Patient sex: M
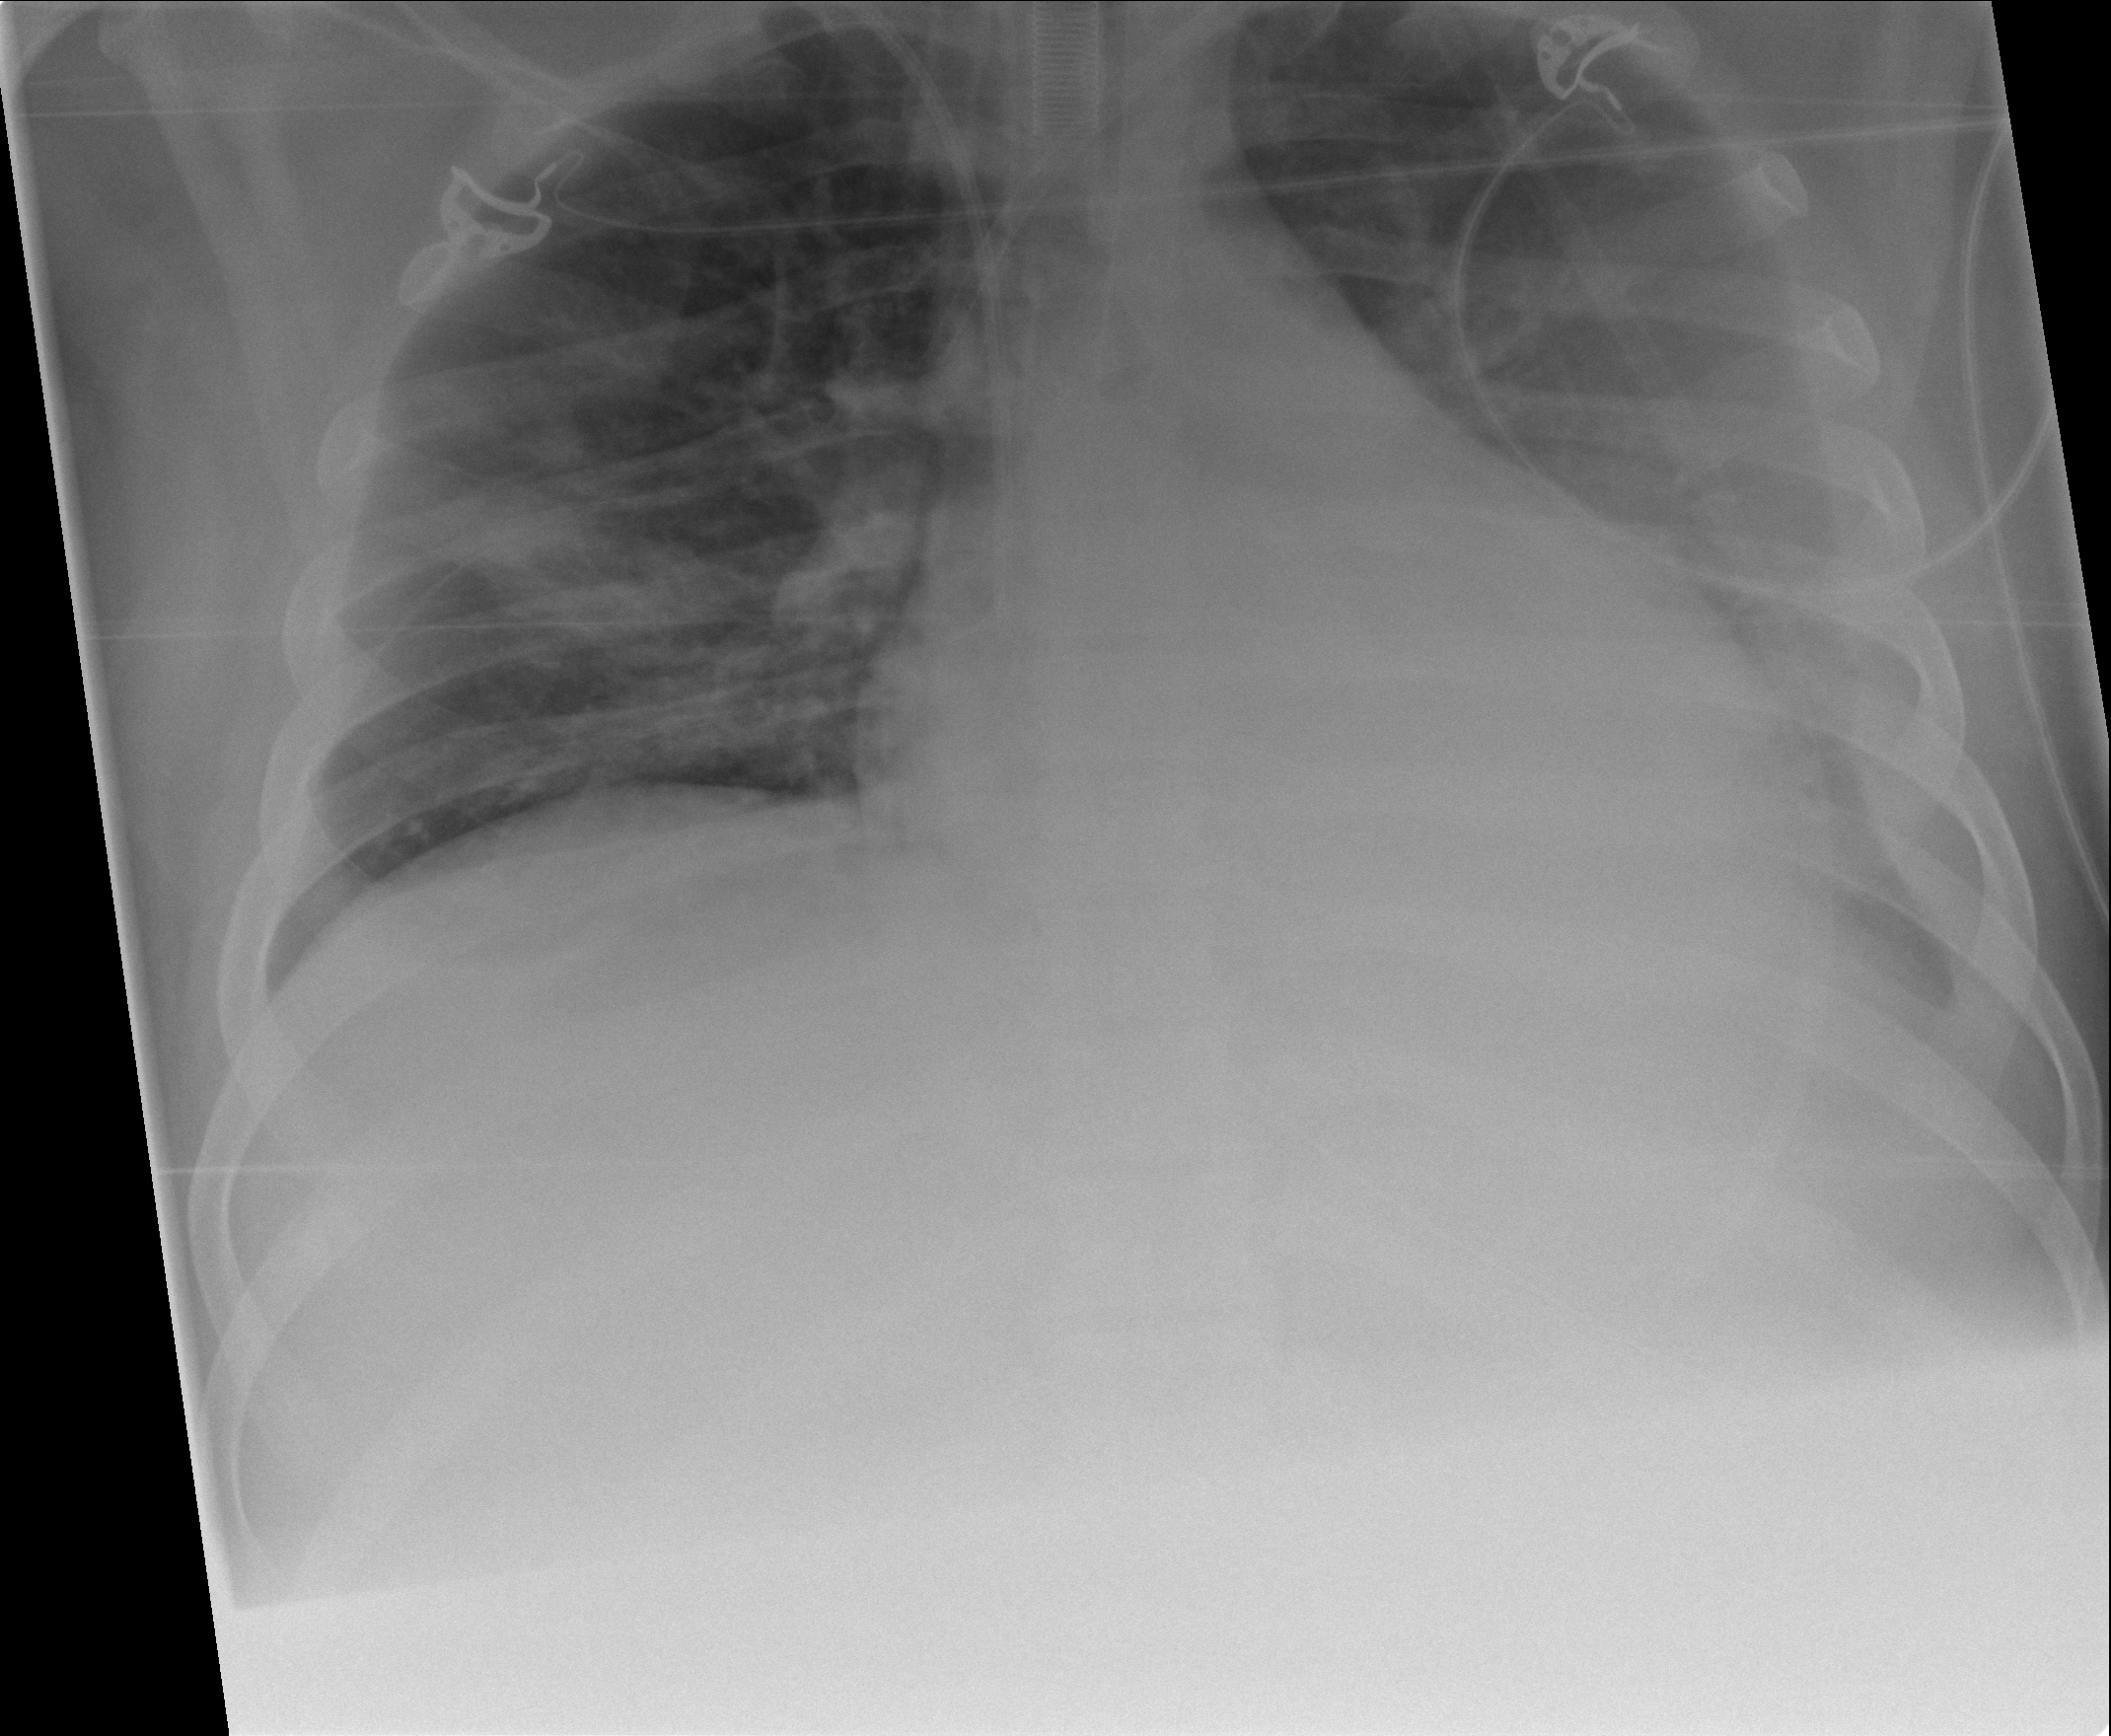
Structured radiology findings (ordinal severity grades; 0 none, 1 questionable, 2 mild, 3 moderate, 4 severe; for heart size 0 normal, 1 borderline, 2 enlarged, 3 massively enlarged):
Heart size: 2
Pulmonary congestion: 0
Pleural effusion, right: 0
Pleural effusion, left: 3
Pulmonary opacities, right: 2
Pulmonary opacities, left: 0
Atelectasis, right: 2
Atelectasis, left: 0